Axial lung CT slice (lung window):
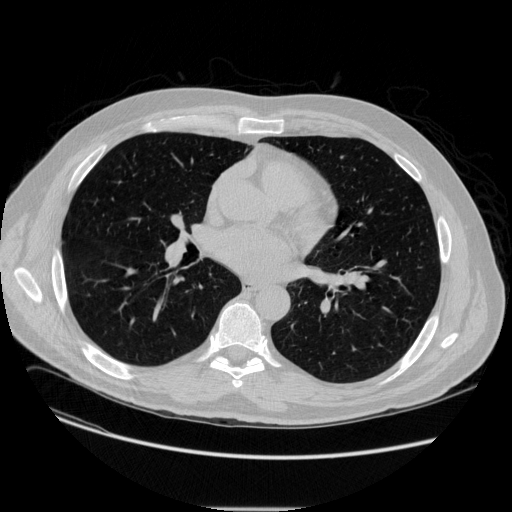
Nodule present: no